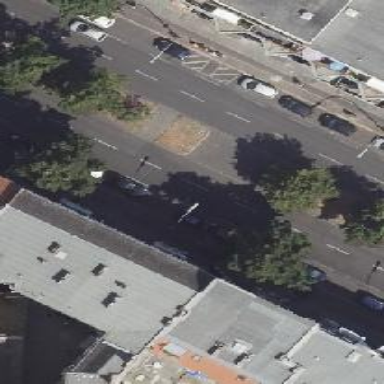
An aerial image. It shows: Secondary road with asphalt surface. It has lane markings and features dual carriageway with parking lanes on the right side.